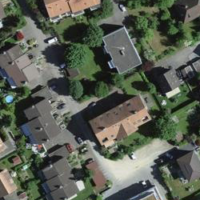
EUNIS habitat code: 54
Species observed at this site:
Ficus carica